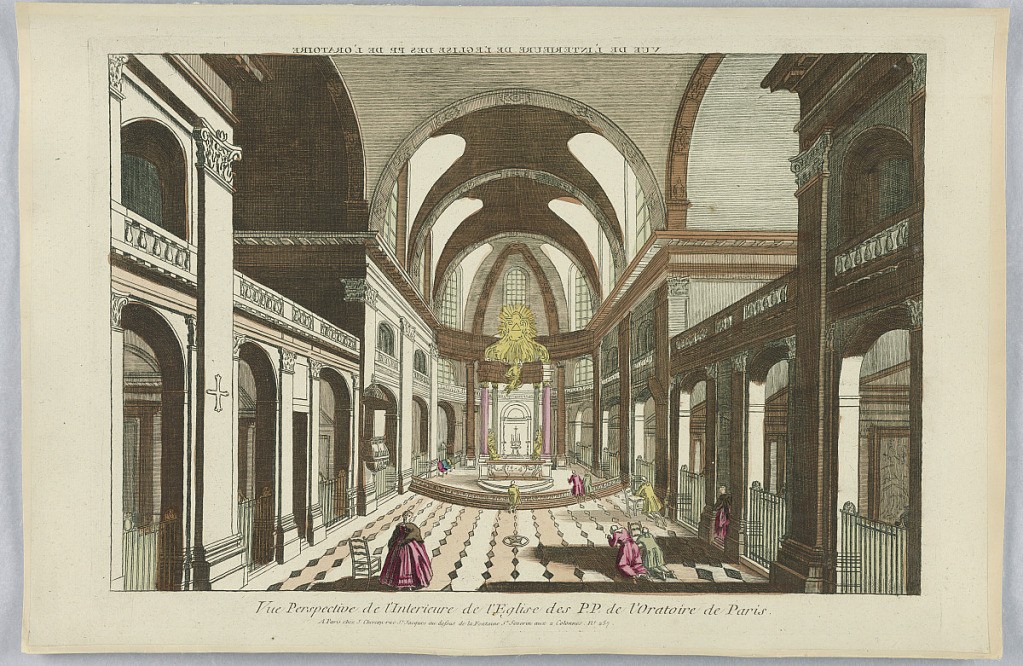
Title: Peep-Show Print
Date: mid-18th century
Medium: Engraving and brush and wash on paper
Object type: Print
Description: Peep-show print